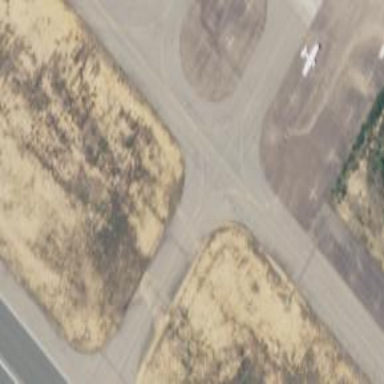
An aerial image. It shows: View of taxiway at the airport.